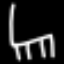
Label: chair